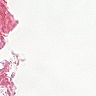
Metastatic tissue present: no